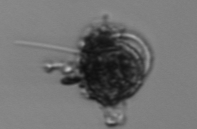
Label: Thalassiosira_TAG_external_detritus